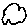
Label: cloud